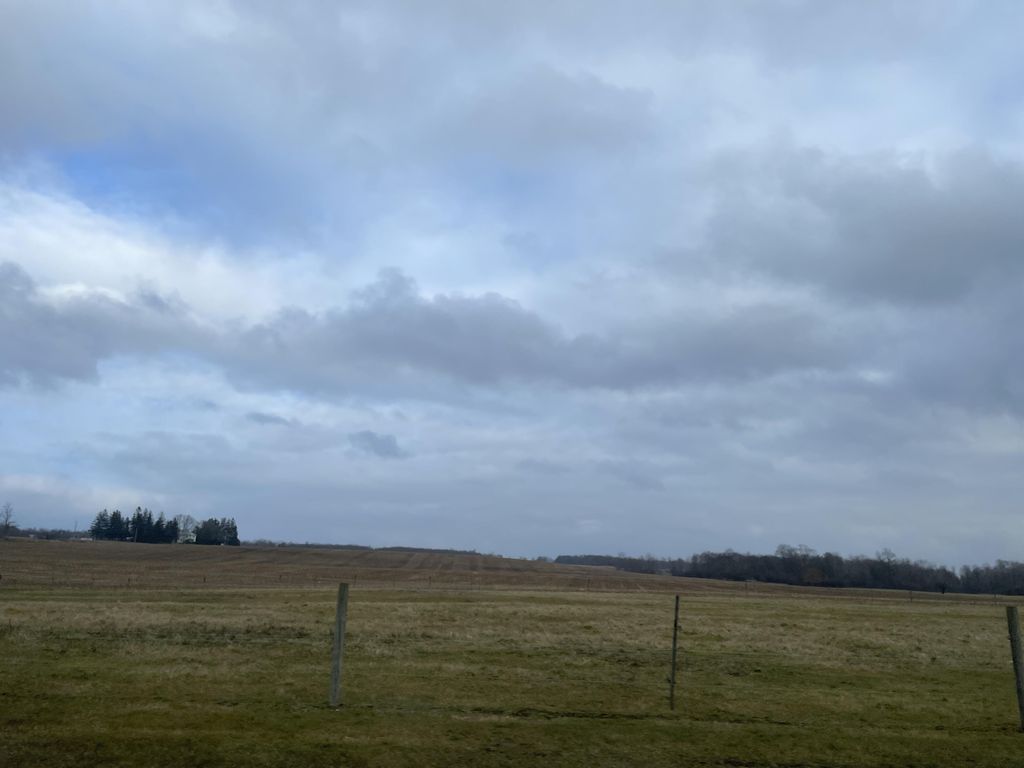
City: kitchener-waterloo